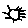
Label: sun